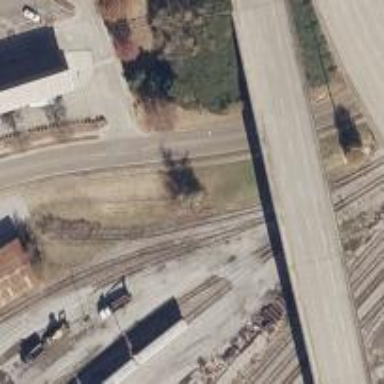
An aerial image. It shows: Railway yard.